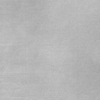
Label: dusty